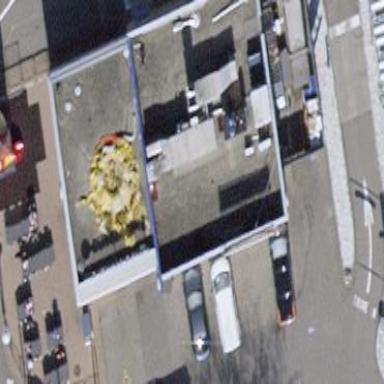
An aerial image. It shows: Commercial building housing fast food restaurant.